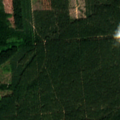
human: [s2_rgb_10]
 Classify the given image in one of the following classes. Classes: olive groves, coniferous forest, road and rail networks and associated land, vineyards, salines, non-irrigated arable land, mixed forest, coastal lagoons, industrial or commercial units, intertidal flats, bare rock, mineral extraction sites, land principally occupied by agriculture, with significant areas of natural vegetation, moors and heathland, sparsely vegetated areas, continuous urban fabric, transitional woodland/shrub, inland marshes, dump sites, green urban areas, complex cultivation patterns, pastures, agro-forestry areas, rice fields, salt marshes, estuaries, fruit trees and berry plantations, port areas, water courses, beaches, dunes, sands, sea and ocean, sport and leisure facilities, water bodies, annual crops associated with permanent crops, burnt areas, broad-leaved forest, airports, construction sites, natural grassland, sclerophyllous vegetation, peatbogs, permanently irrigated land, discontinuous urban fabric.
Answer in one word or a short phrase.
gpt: coniferous forest, transitional woodland/shrub